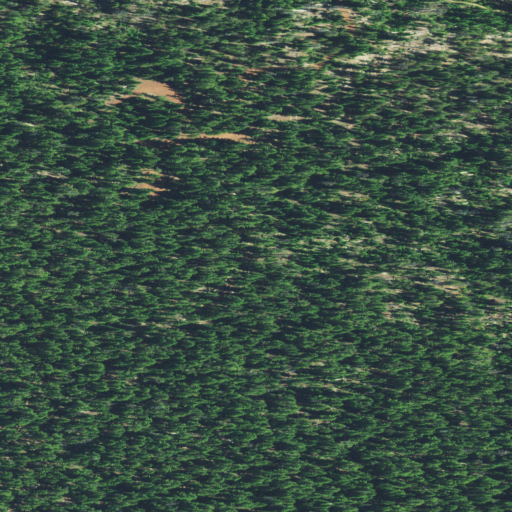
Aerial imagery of gap in Oregon named Windigo Pass containing only evergreen forest